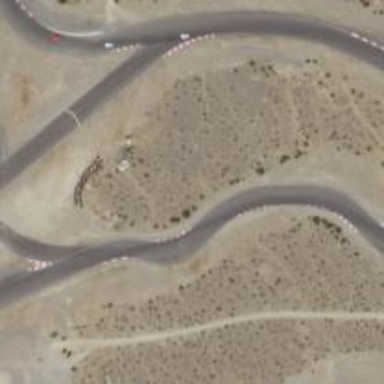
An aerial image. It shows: Raceway for motor sports.